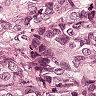
Metastatic tissue present: yes